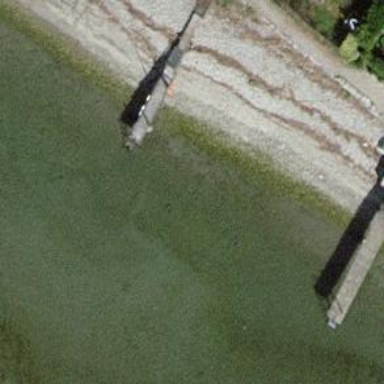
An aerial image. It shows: Man-made pier.